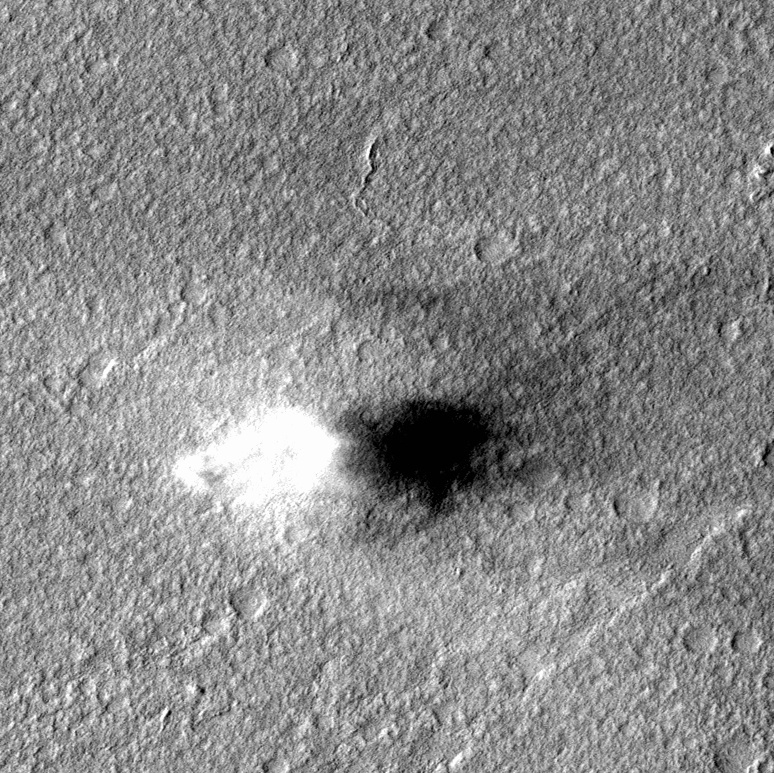
Label: dustdevil